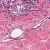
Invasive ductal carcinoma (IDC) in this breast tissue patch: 0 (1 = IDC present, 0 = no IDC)